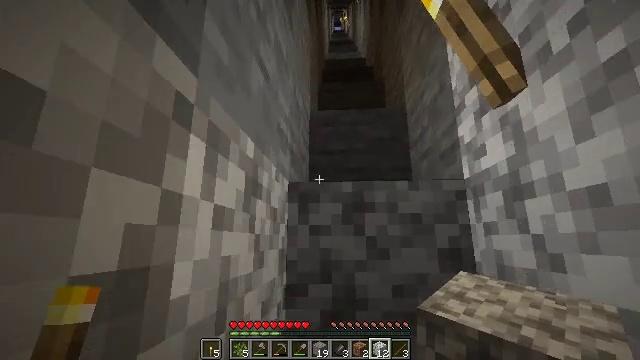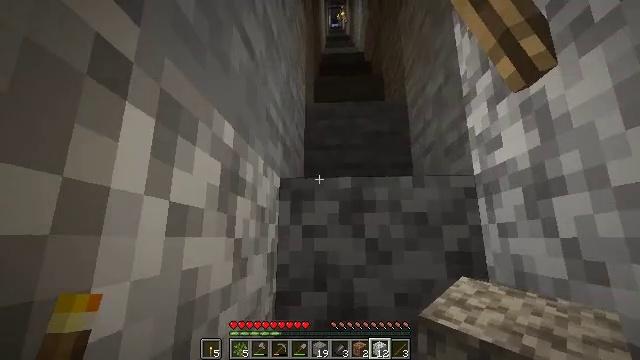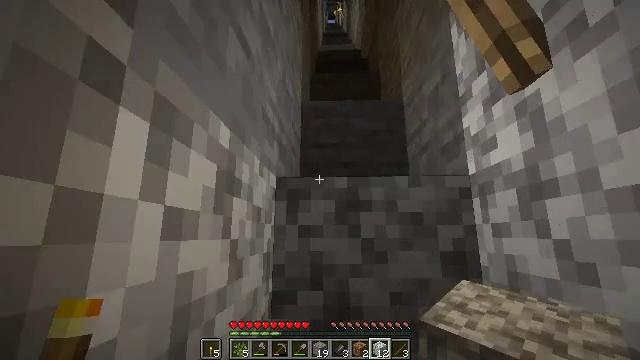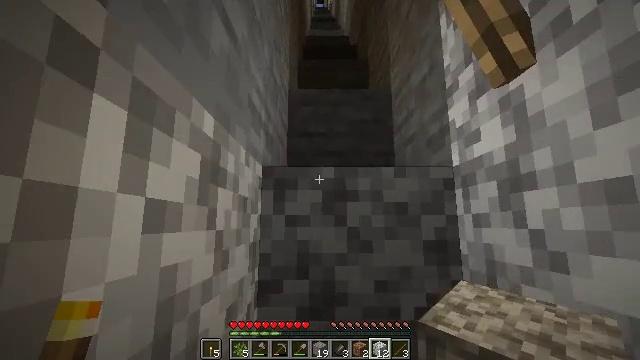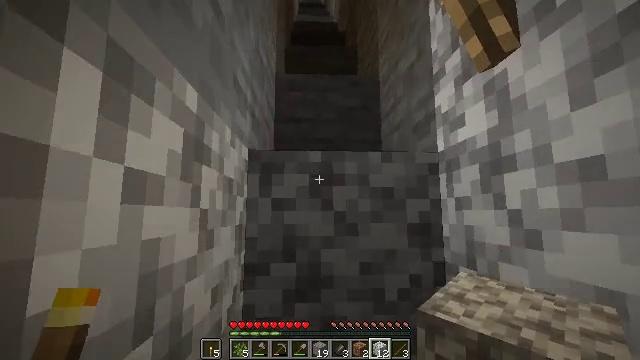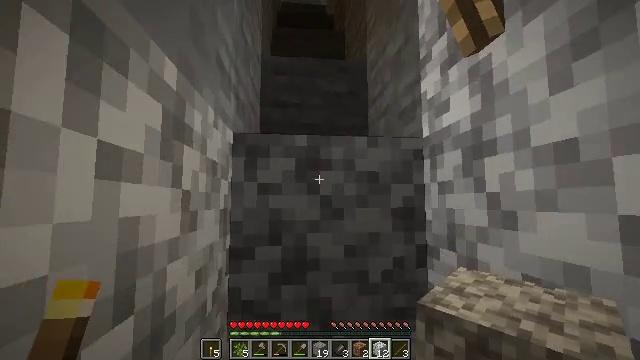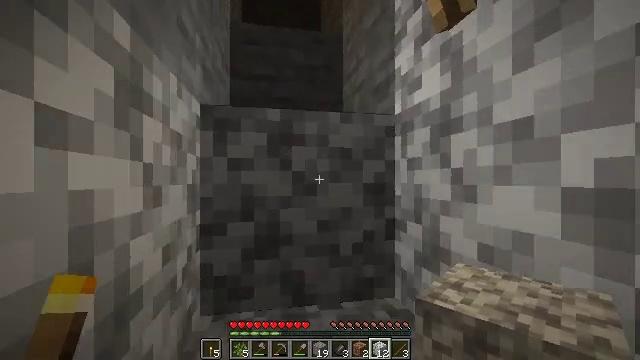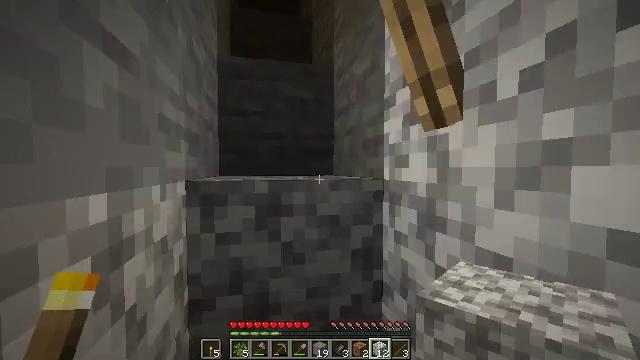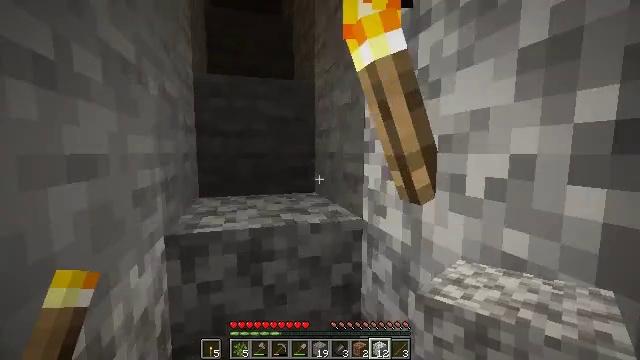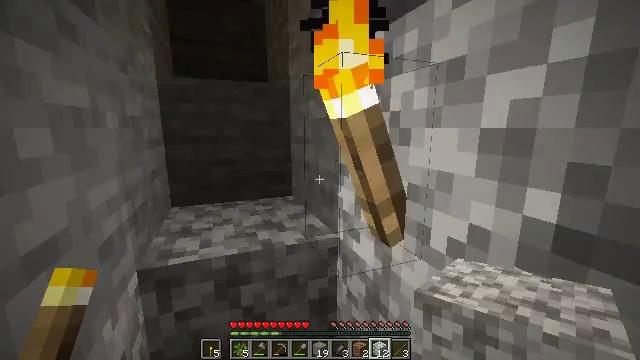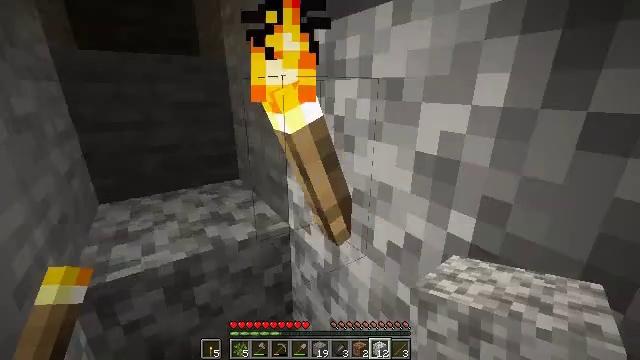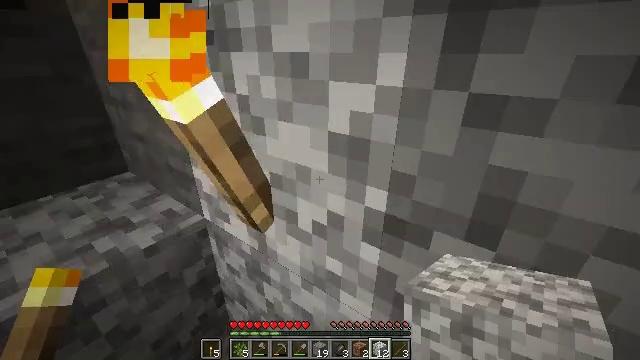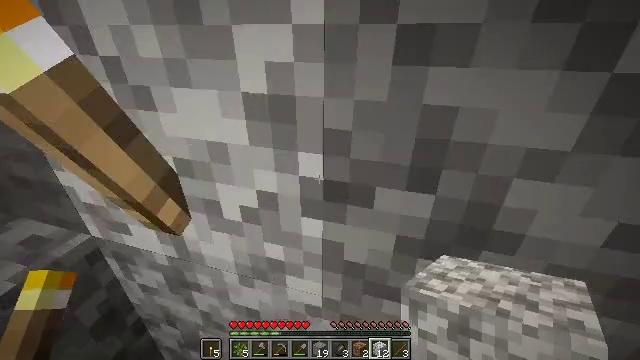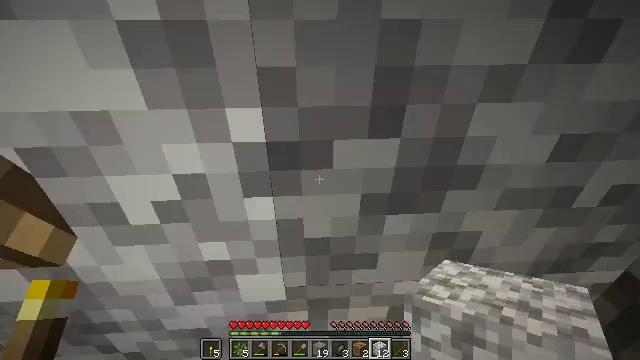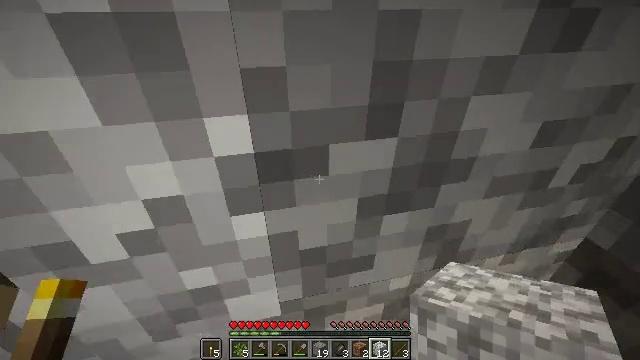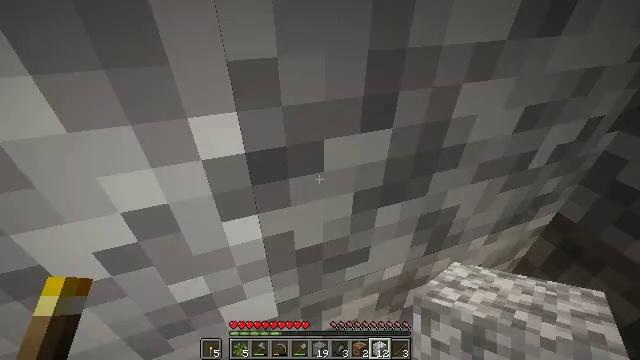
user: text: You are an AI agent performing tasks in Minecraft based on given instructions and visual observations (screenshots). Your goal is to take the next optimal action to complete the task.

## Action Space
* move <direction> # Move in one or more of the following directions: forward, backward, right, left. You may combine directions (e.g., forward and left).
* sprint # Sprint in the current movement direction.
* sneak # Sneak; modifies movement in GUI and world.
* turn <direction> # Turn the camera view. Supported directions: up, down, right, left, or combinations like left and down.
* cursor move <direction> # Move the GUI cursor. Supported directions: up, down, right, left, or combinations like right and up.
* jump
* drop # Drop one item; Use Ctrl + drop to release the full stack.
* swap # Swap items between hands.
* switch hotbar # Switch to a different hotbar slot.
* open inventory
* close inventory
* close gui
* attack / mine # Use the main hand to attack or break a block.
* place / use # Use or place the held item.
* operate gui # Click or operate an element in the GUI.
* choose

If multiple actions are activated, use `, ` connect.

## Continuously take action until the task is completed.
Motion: motion action
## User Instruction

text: Mine stone underground.
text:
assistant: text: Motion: move forward
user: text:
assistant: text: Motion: move forward
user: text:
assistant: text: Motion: move forward, turn right and down
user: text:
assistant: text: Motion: move forward, turn right and down
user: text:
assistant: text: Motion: move forward, turn right and down
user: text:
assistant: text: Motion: move forward, turn right and down, jump
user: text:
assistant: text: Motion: move forward, turn right and down, jump
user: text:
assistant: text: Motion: move forward, turn right and down, jump
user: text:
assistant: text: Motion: move forward, turn right and down, jump
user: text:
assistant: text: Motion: move forward, turn right and down
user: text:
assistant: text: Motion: move forward, turn right and down
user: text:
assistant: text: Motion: move forward, turn right and down
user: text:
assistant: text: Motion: turn right and down
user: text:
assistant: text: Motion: turn right and down
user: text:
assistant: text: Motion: turn right and down
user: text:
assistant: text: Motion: no_op